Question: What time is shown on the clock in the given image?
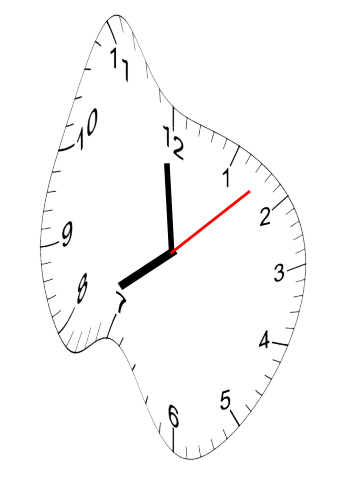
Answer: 07:59:08